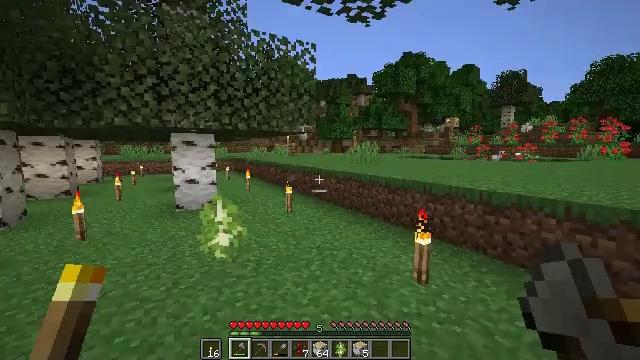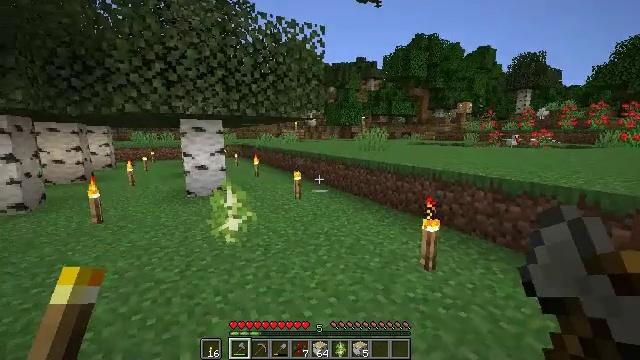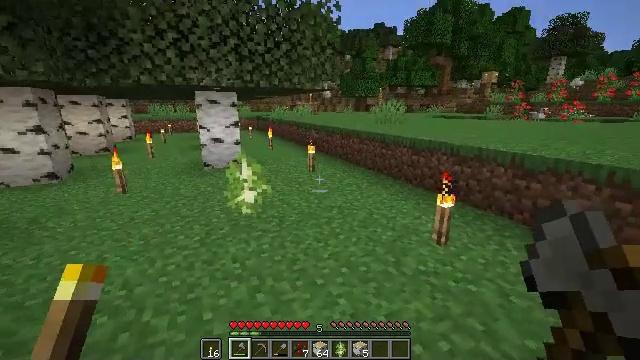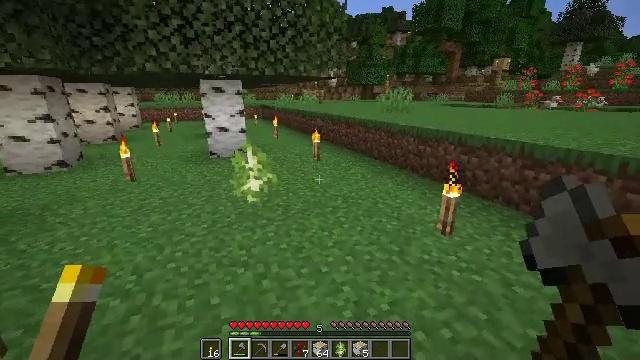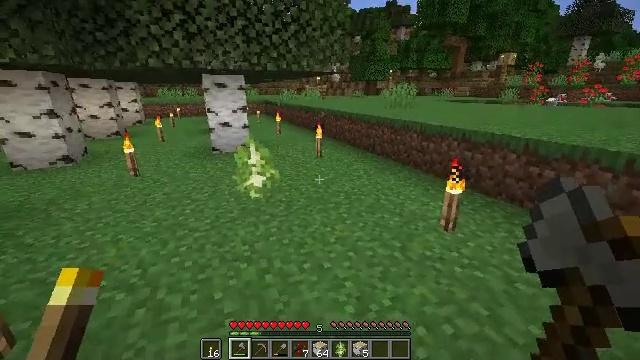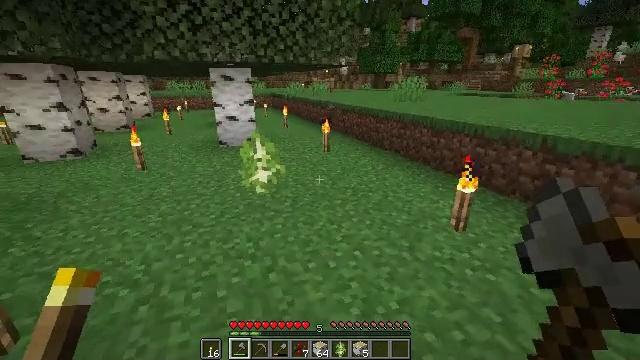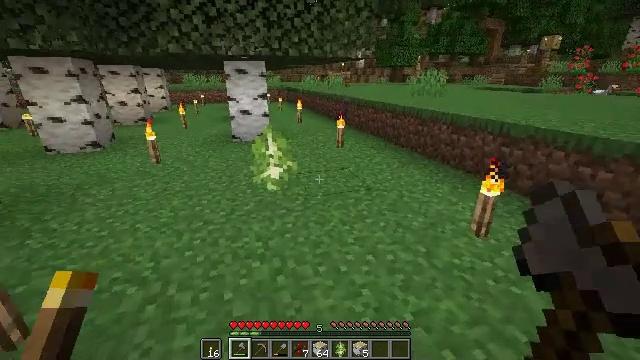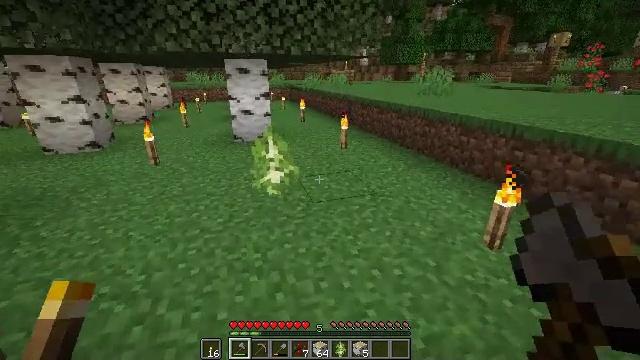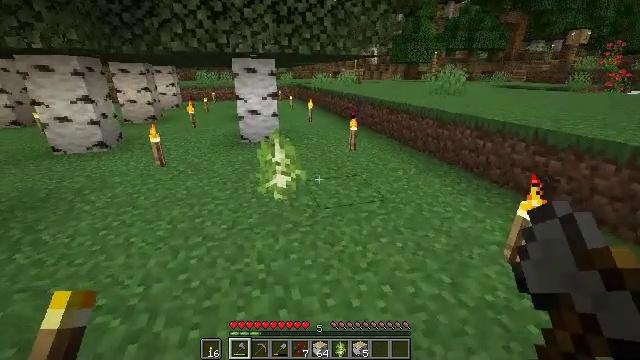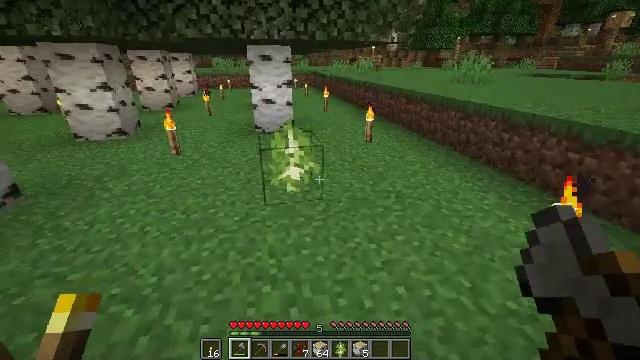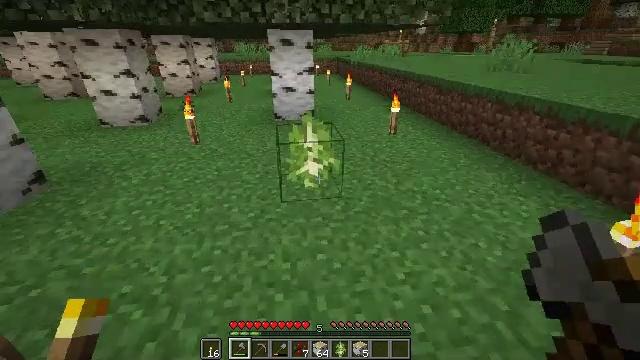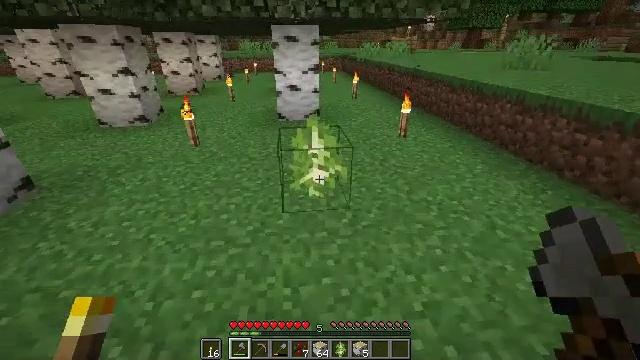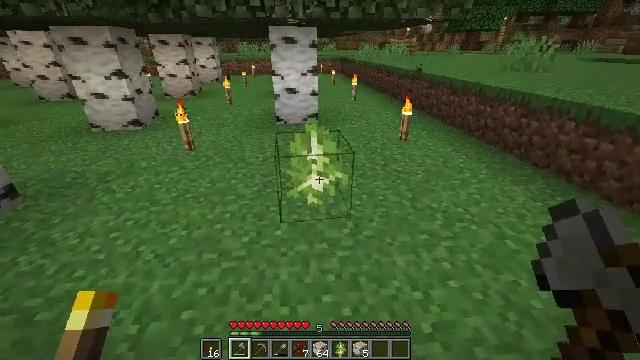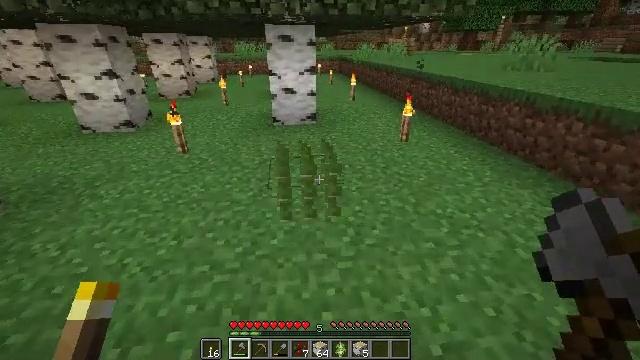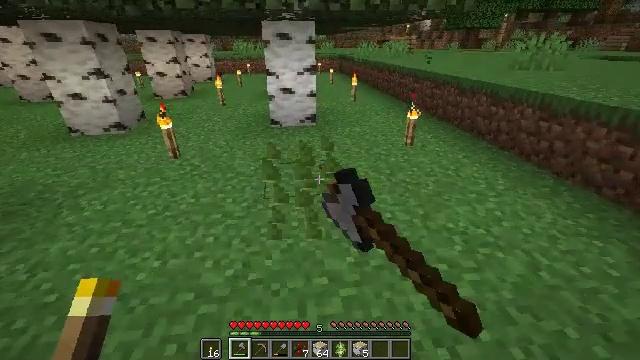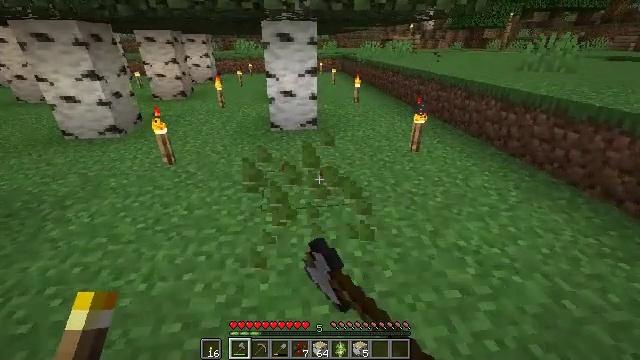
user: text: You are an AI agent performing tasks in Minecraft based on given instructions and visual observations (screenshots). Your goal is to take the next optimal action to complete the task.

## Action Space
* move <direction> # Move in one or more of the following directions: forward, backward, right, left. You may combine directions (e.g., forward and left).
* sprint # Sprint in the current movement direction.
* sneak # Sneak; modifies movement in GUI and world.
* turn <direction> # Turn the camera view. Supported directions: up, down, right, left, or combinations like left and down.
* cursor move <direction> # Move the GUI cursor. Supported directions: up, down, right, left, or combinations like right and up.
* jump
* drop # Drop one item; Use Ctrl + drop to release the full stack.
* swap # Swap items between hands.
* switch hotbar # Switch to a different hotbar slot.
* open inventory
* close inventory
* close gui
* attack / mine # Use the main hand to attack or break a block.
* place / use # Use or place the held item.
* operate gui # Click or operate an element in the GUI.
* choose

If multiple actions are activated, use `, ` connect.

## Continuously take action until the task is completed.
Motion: motion action
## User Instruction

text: Gather the birch sapling from the ground.
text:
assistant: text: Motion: turn left and down
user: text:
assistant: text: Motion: turn left and down
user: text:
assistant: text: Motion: turn left and down
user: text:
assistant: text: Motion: no_op
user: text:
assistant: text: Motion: move forward, turn left and down
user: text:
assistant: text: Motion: move forward, turn left and down
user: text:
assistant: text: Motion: move forward
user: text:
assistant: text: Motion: move forward, turn left
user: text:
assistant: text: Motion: move forward, turn left and down
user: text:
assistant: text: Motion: move forward, turn left and down
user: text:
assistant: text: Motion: move forward, turn left
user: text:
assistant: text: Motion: move forward
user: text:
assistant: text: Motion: move forward, attack / mine
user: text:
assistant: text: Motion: move forward, attack / mine
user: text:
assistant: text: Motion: move forward, attack / mine
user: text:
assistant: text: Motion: move forward
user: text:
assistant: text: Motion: move forward, turn up
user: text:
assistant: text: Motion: no_op